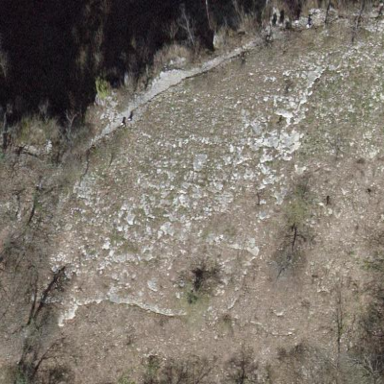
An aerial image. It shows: Landscape of bare rock.